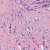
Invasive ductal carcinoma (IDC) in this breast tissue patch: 1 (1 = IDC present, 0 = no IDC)